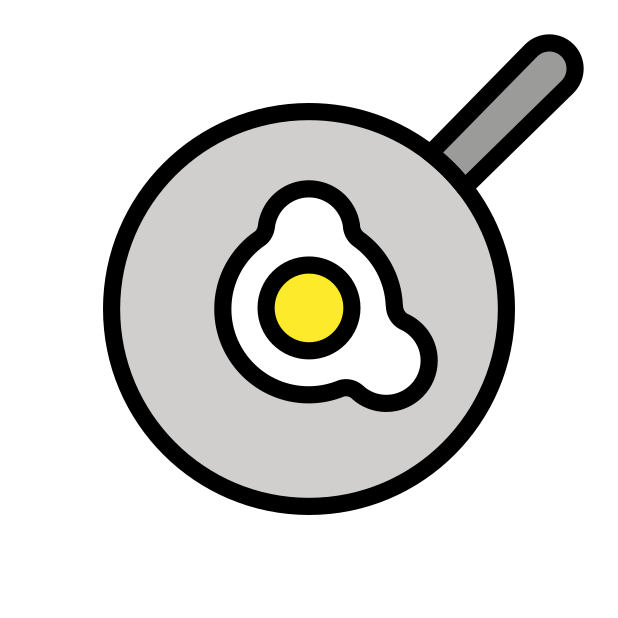
cooking